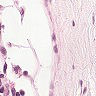
Metastatic tissue present: no